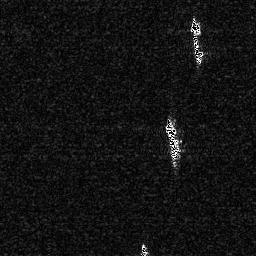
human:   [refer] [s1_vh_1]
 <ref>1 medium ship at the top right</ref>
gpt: <box>[[72, 5, 79, 24, 0]]</box>